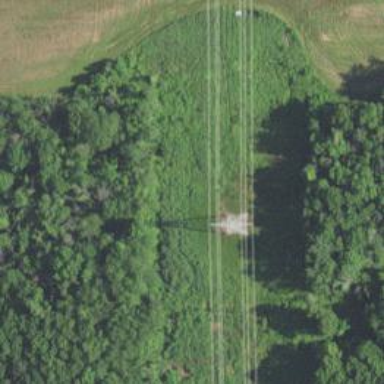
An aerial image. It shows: Power tower.